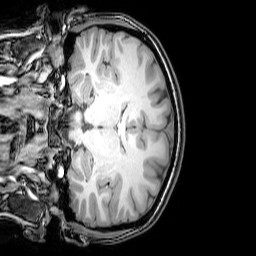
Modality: T1w
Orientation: coronal
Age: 23
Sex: female
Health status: healthy
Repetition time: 0.081 s
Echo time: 0.037 s